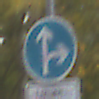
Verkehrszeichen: VorgeschriebeneFahrtrichtungGeradeausOderRechts
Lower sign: BesondereFahrzeugeUndTransportgueter2
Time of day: MorningAfternoon
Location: Outdoor (Urban)
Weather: PartlyCloudy
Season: NotSpecified
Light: Natural